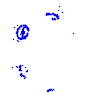
Particle: electron